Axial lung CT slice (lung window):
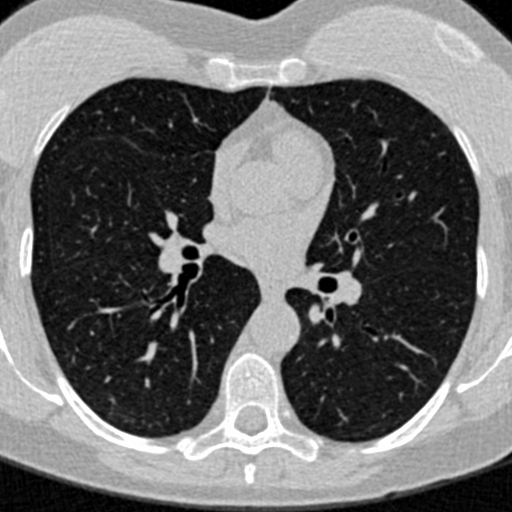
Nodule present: no